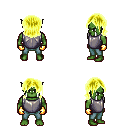
a pixel art fantasy rpg character, male body template, orc, green skin, steel chest armor, teal pants, gold long bangs hairstyle, gold gloves, four views (front, back, left, right), 2x2 character sprite sheet, small pixel art, hard edges, no anti-aliasing